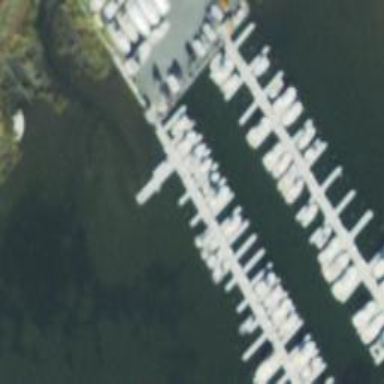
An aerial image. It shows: Pier with mooring facilities.